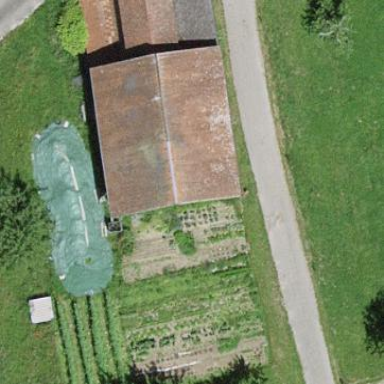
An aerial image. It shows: Barn.